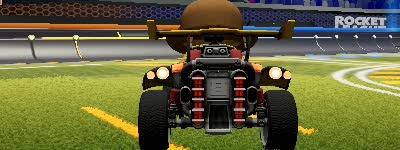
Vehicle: octane